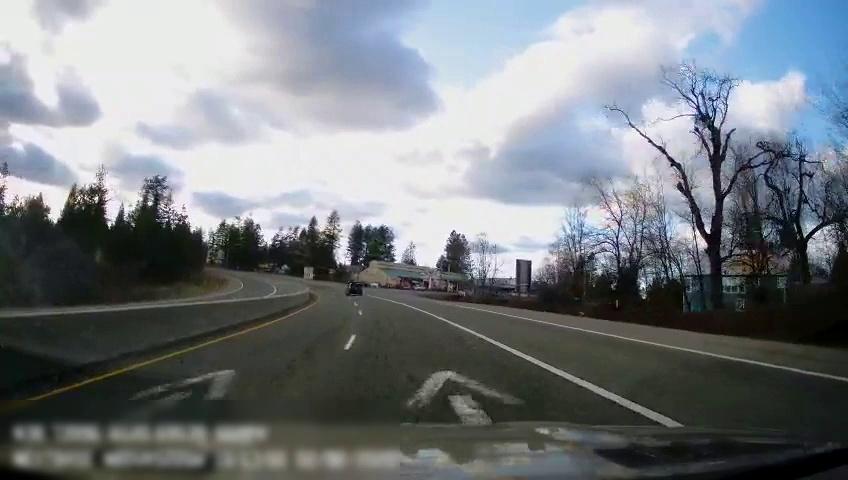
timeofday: Day
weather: Cloudy
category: Drivable Space
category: Vehicles | SUV
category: Lanes | Alternate Lane
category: Lanes | Opposite Lane
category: Lanes | Current Lane
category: Lanes | Current Lane
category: Lanes | Current Lane
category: Traffic | Signs